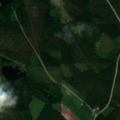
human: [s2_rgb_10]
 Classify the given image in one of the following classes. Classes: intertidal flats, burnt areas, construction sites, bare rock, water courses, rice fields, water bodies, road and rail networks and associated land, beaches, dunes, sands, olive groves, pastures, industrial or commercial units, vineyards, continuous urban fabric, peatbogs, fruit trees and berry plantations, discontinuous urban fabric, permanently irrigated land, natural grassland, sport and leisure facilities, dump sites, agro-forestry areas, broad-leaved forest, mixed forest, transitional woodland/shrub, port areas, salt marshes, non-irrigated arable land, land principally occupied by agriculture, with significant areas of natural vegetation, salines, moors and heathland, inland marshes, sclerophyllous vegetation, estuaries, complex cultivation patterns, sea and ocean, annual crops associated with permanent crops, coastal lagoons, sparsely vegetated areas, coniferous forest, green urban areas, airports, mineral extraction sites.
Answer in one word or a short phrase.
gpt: coniferous forest, mixed forest, transitional woodland/shrub